Field crop: maize
Growth stage: 1
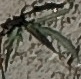
Species: sorghum